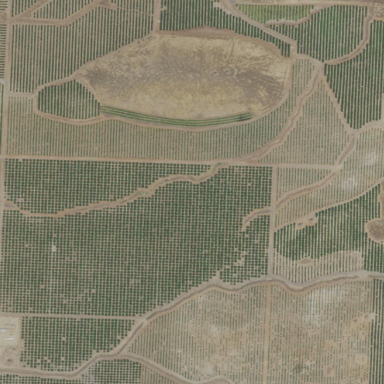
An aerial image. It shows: Orange orchard with rows of vibrant orange trees.